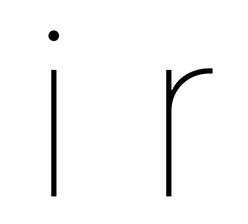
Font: Inter_Thin